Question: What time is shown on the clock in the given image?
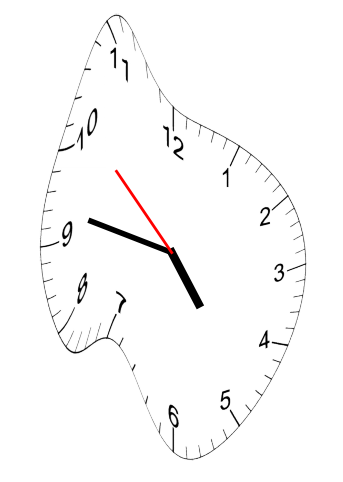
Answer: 04:46:52